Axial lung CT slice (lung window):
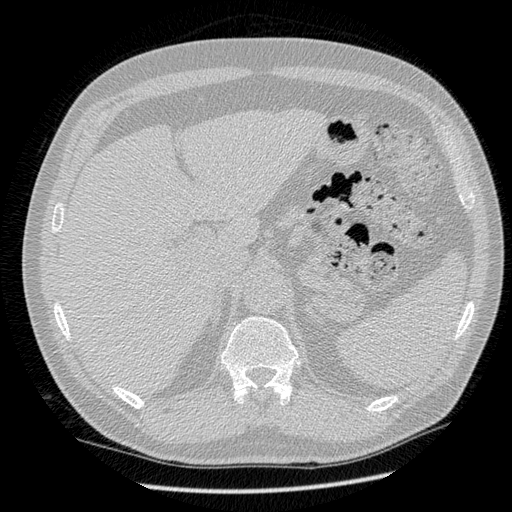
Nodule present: no